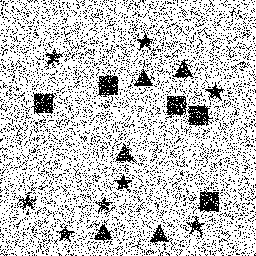
Squares: 5
Triangles: 5
Stars: 8
Total shapes: 18